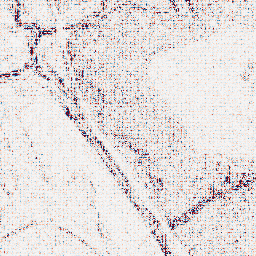
Category: wavelet
Decomposition family: wavelet_reverse_biorthogonal
Decomposition parameters: wavelet: rbio2.4
level: 1
Upsampling method: sinc_hamming
Upsampling parameters: scale: 4
kernel_size: 4
Upsampling scale: 4